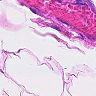
Metastatic tissue present: no